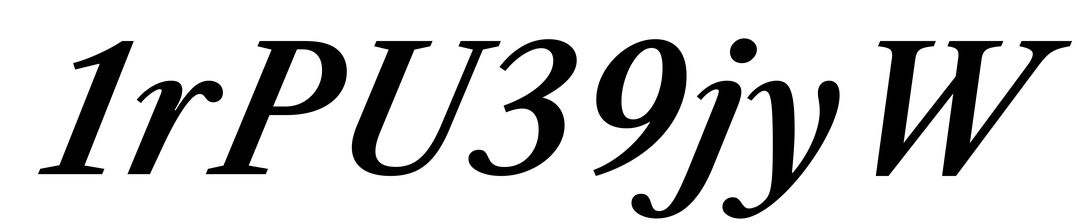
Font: LibreCaslonText-Italic_SemiBold_Italic